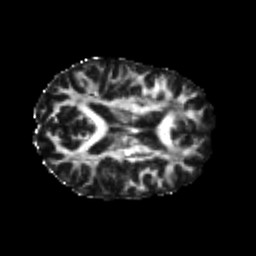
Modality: FA
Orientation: axial
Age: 24
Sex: female
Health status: healthy
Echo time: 0.074 s